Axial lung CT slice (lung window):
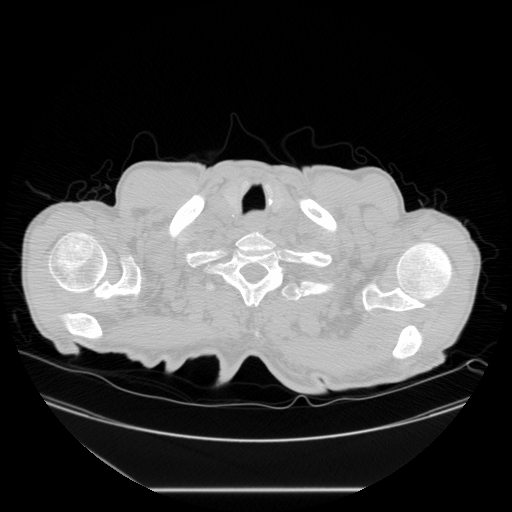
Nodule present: no